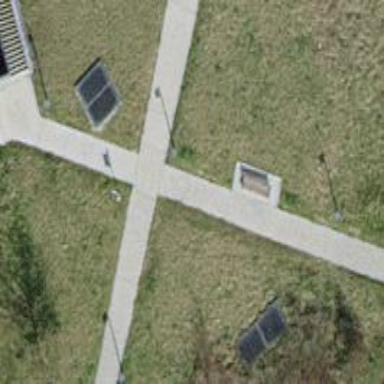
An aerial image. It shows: Concrete footway.